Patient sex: M
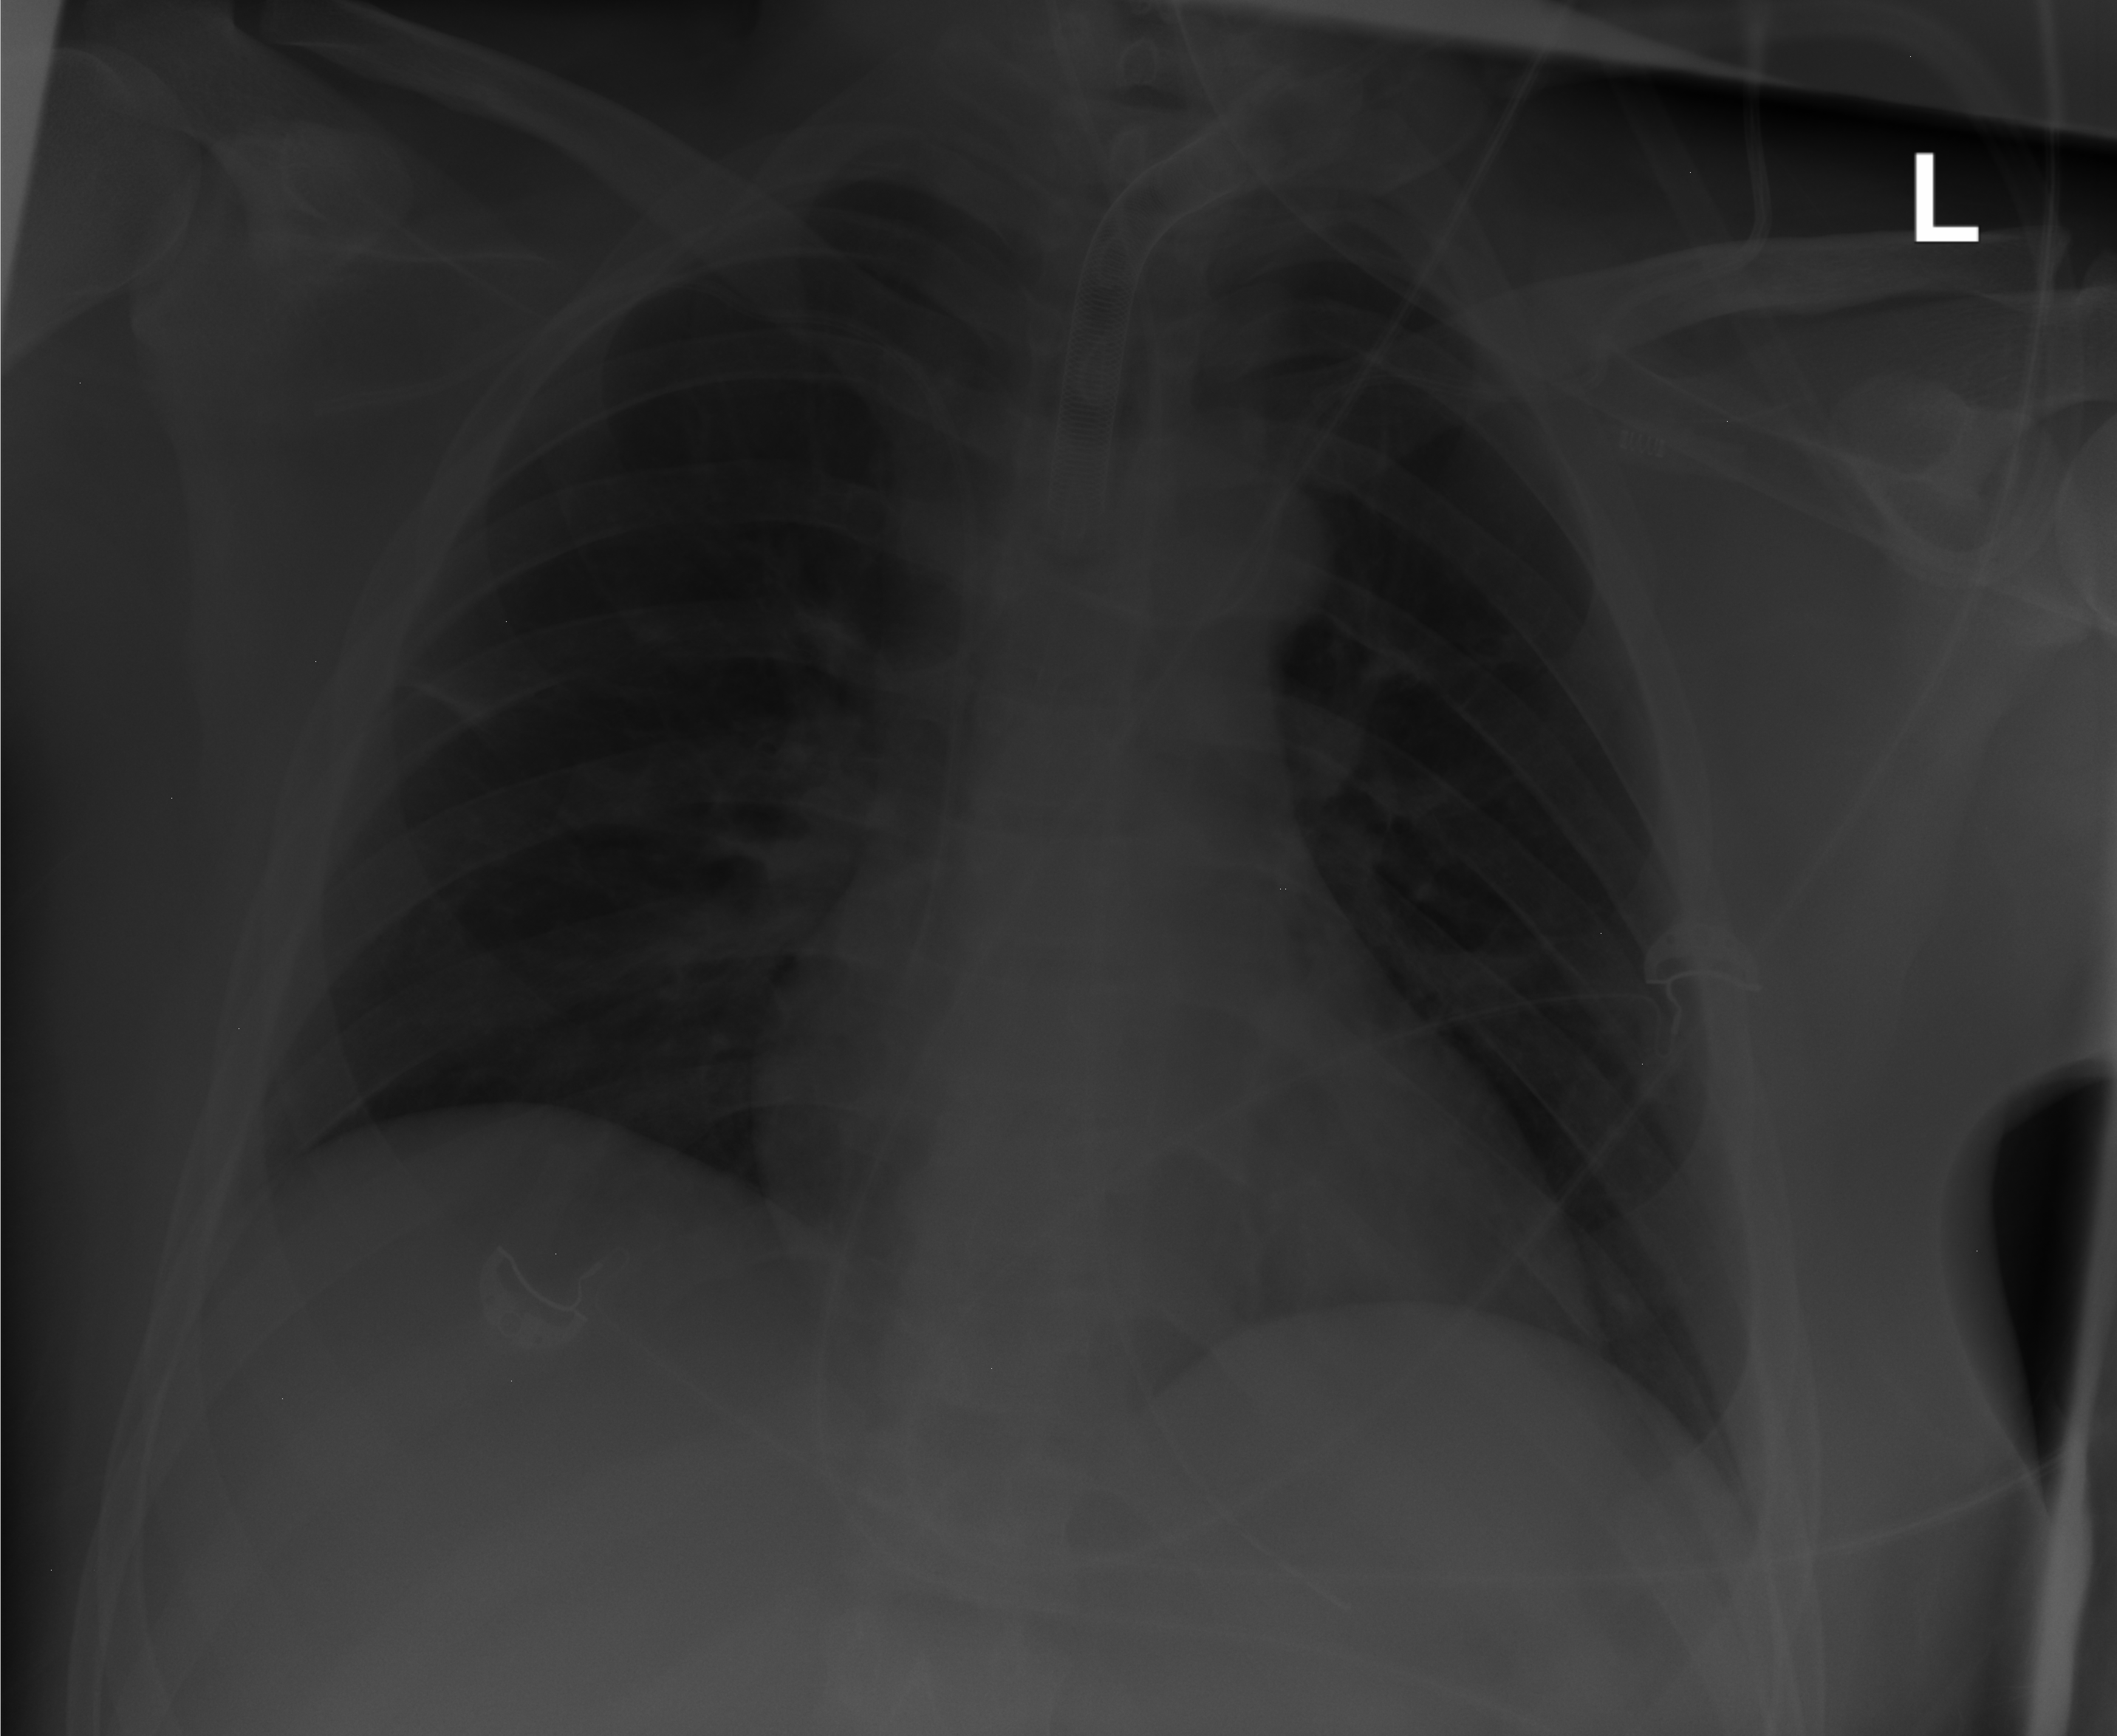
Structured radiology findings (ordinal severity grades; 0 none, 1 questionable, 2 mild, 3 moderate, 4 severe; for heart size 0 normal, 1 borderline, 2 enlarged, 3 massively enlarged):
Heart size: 1
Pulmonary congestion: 0
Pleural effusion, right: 2
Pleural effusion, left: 0
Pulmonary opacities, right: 0
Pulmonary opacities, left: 0
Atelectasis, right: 2
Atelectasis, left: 0